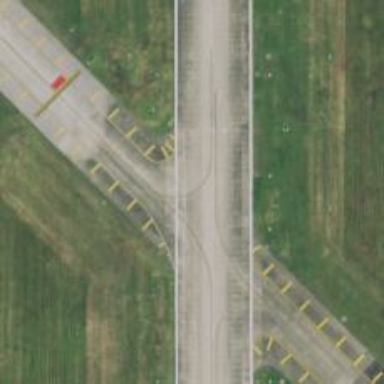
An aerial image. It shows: View of taxiway at the airport.